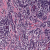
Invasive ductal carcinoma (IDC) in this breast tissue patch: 0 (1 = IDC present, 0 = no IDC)